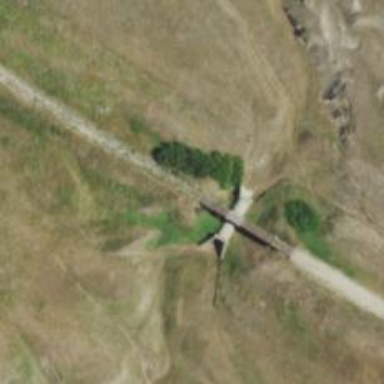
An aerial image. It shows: Abandoned railway bridge over cycleway.